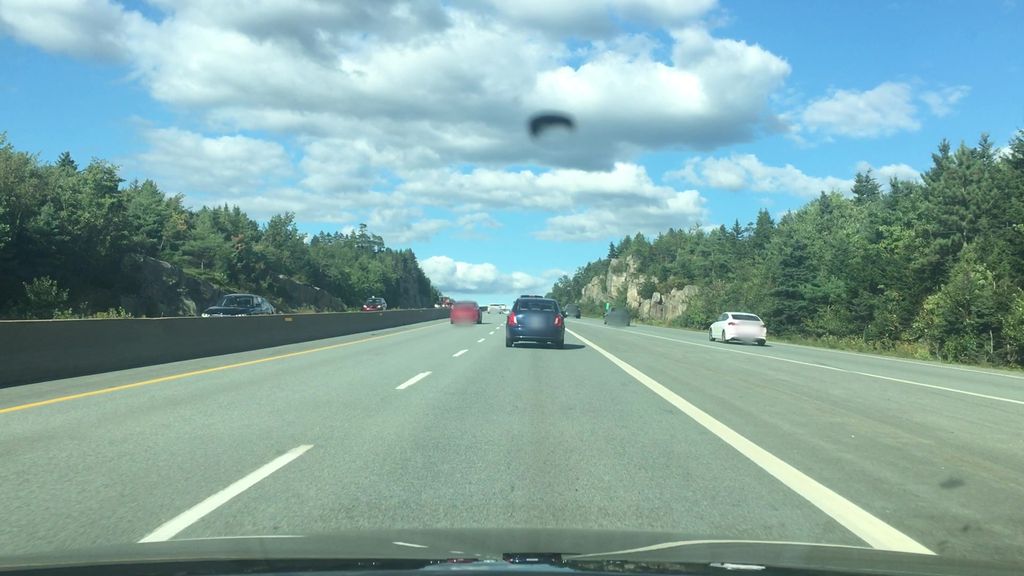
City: halifax